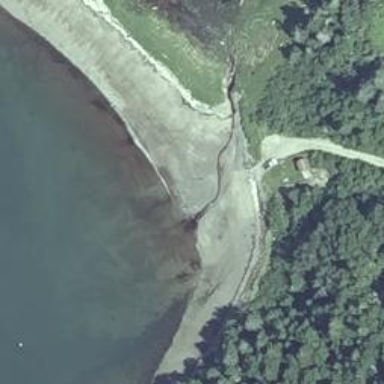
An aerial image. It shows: Beautiful beach with natural surroundings.